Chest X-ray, PA view. Patient: 22 years old, sex M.
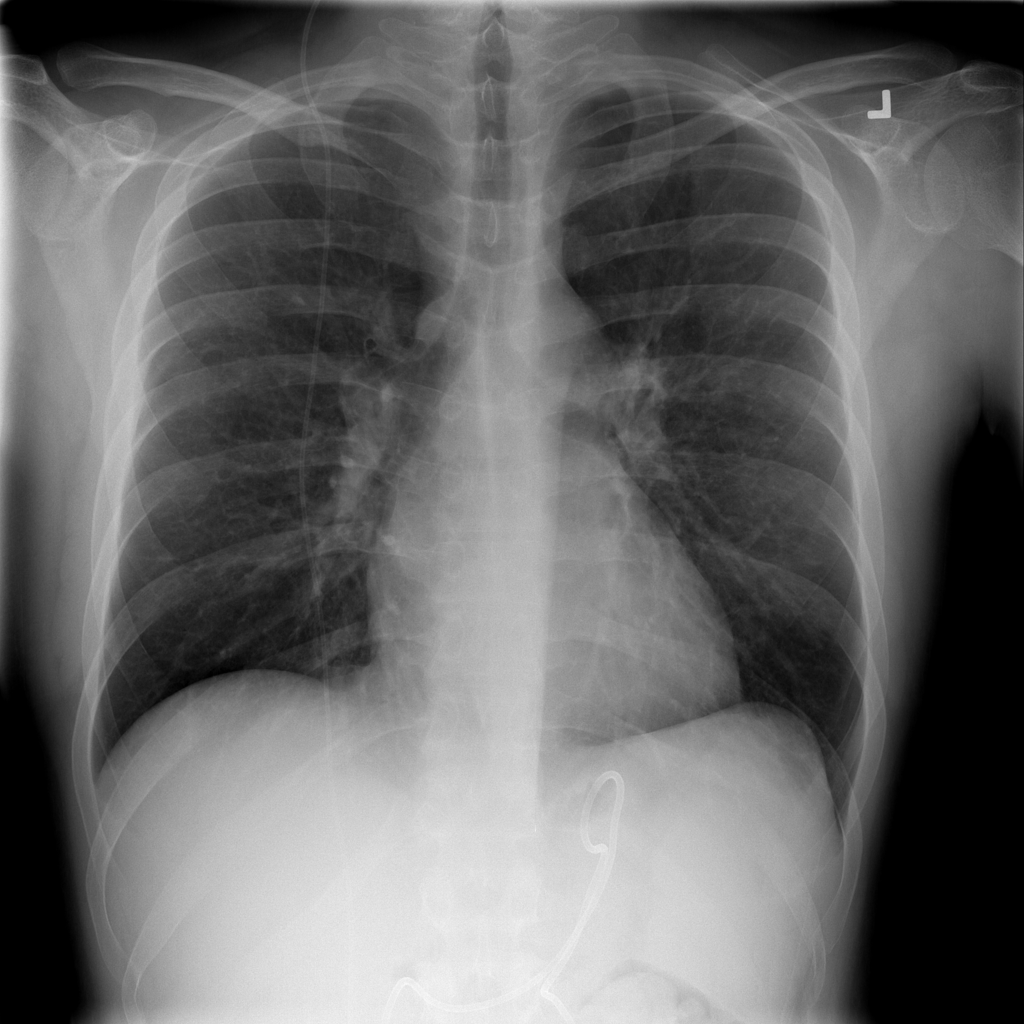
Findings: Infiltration